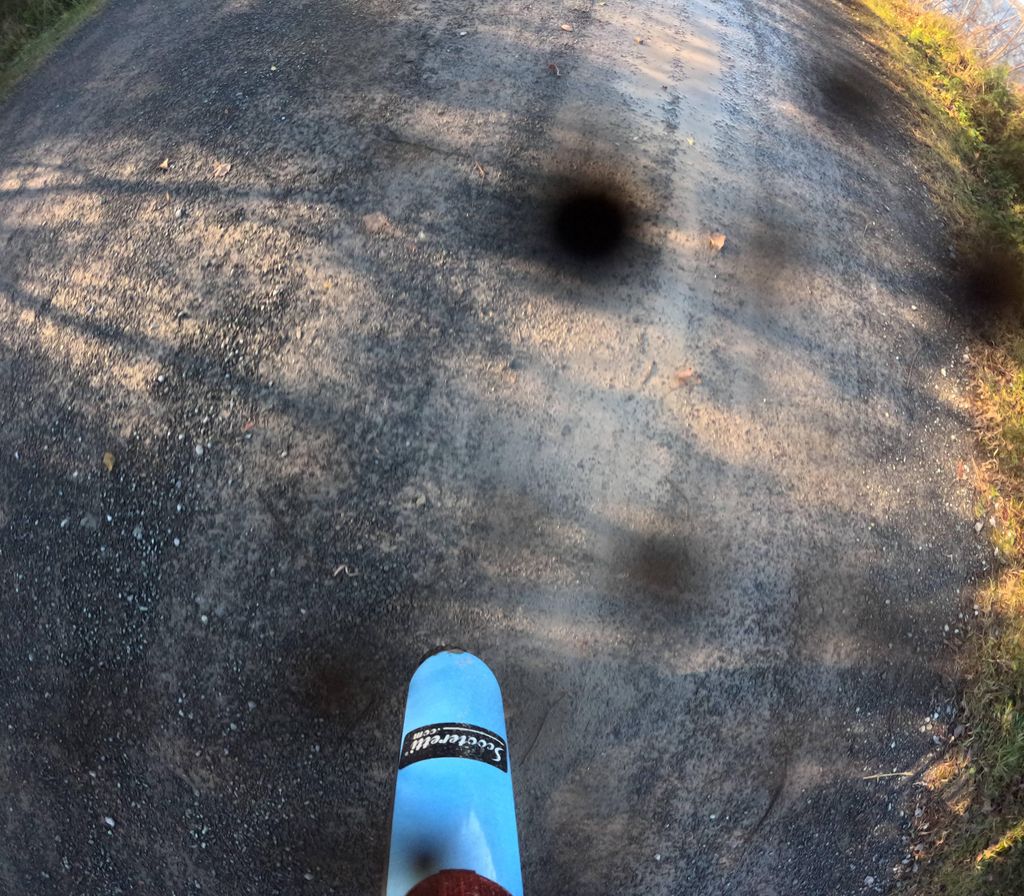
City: ottawa-gatineau